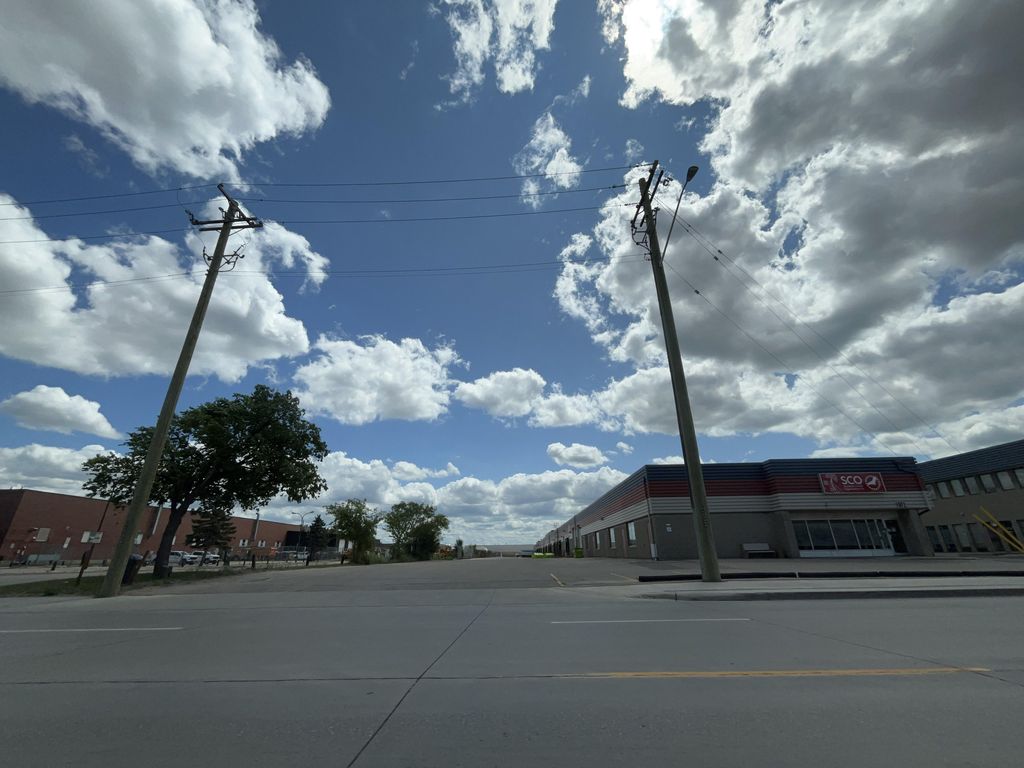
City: winnipeg